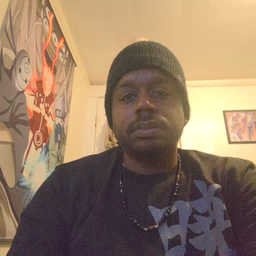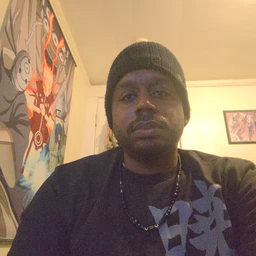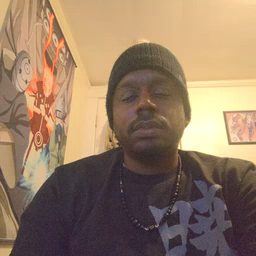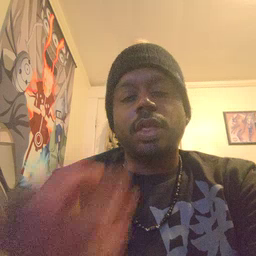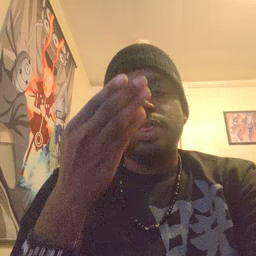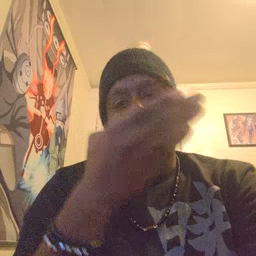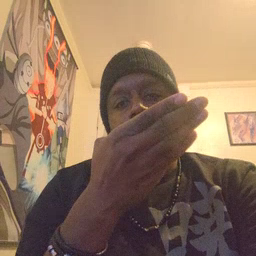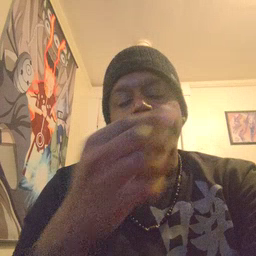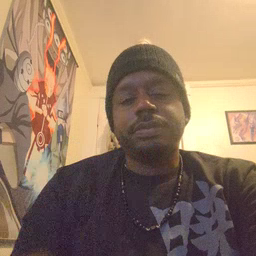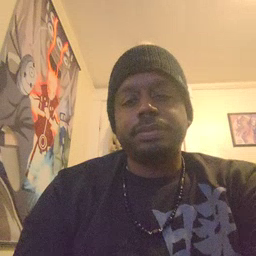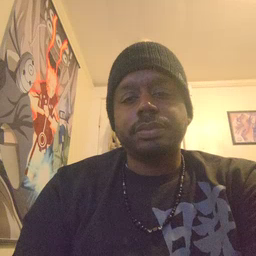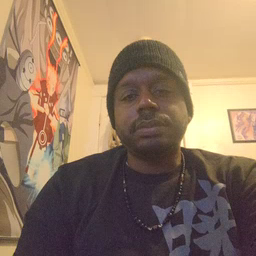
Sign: there